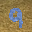
Label: 9